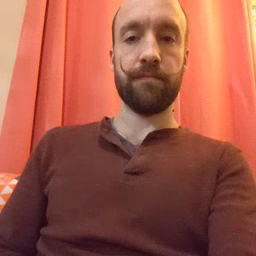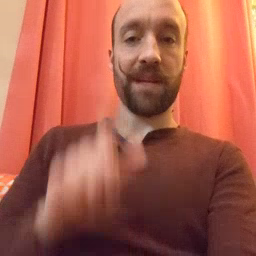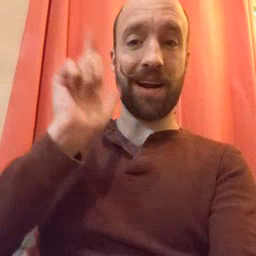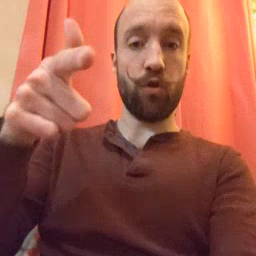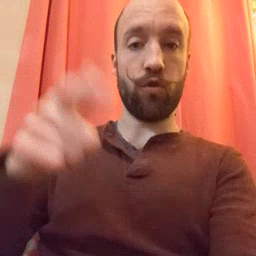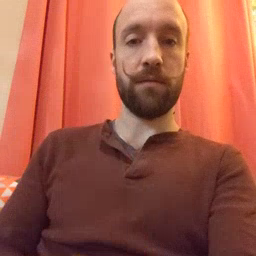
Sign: later